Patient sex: F
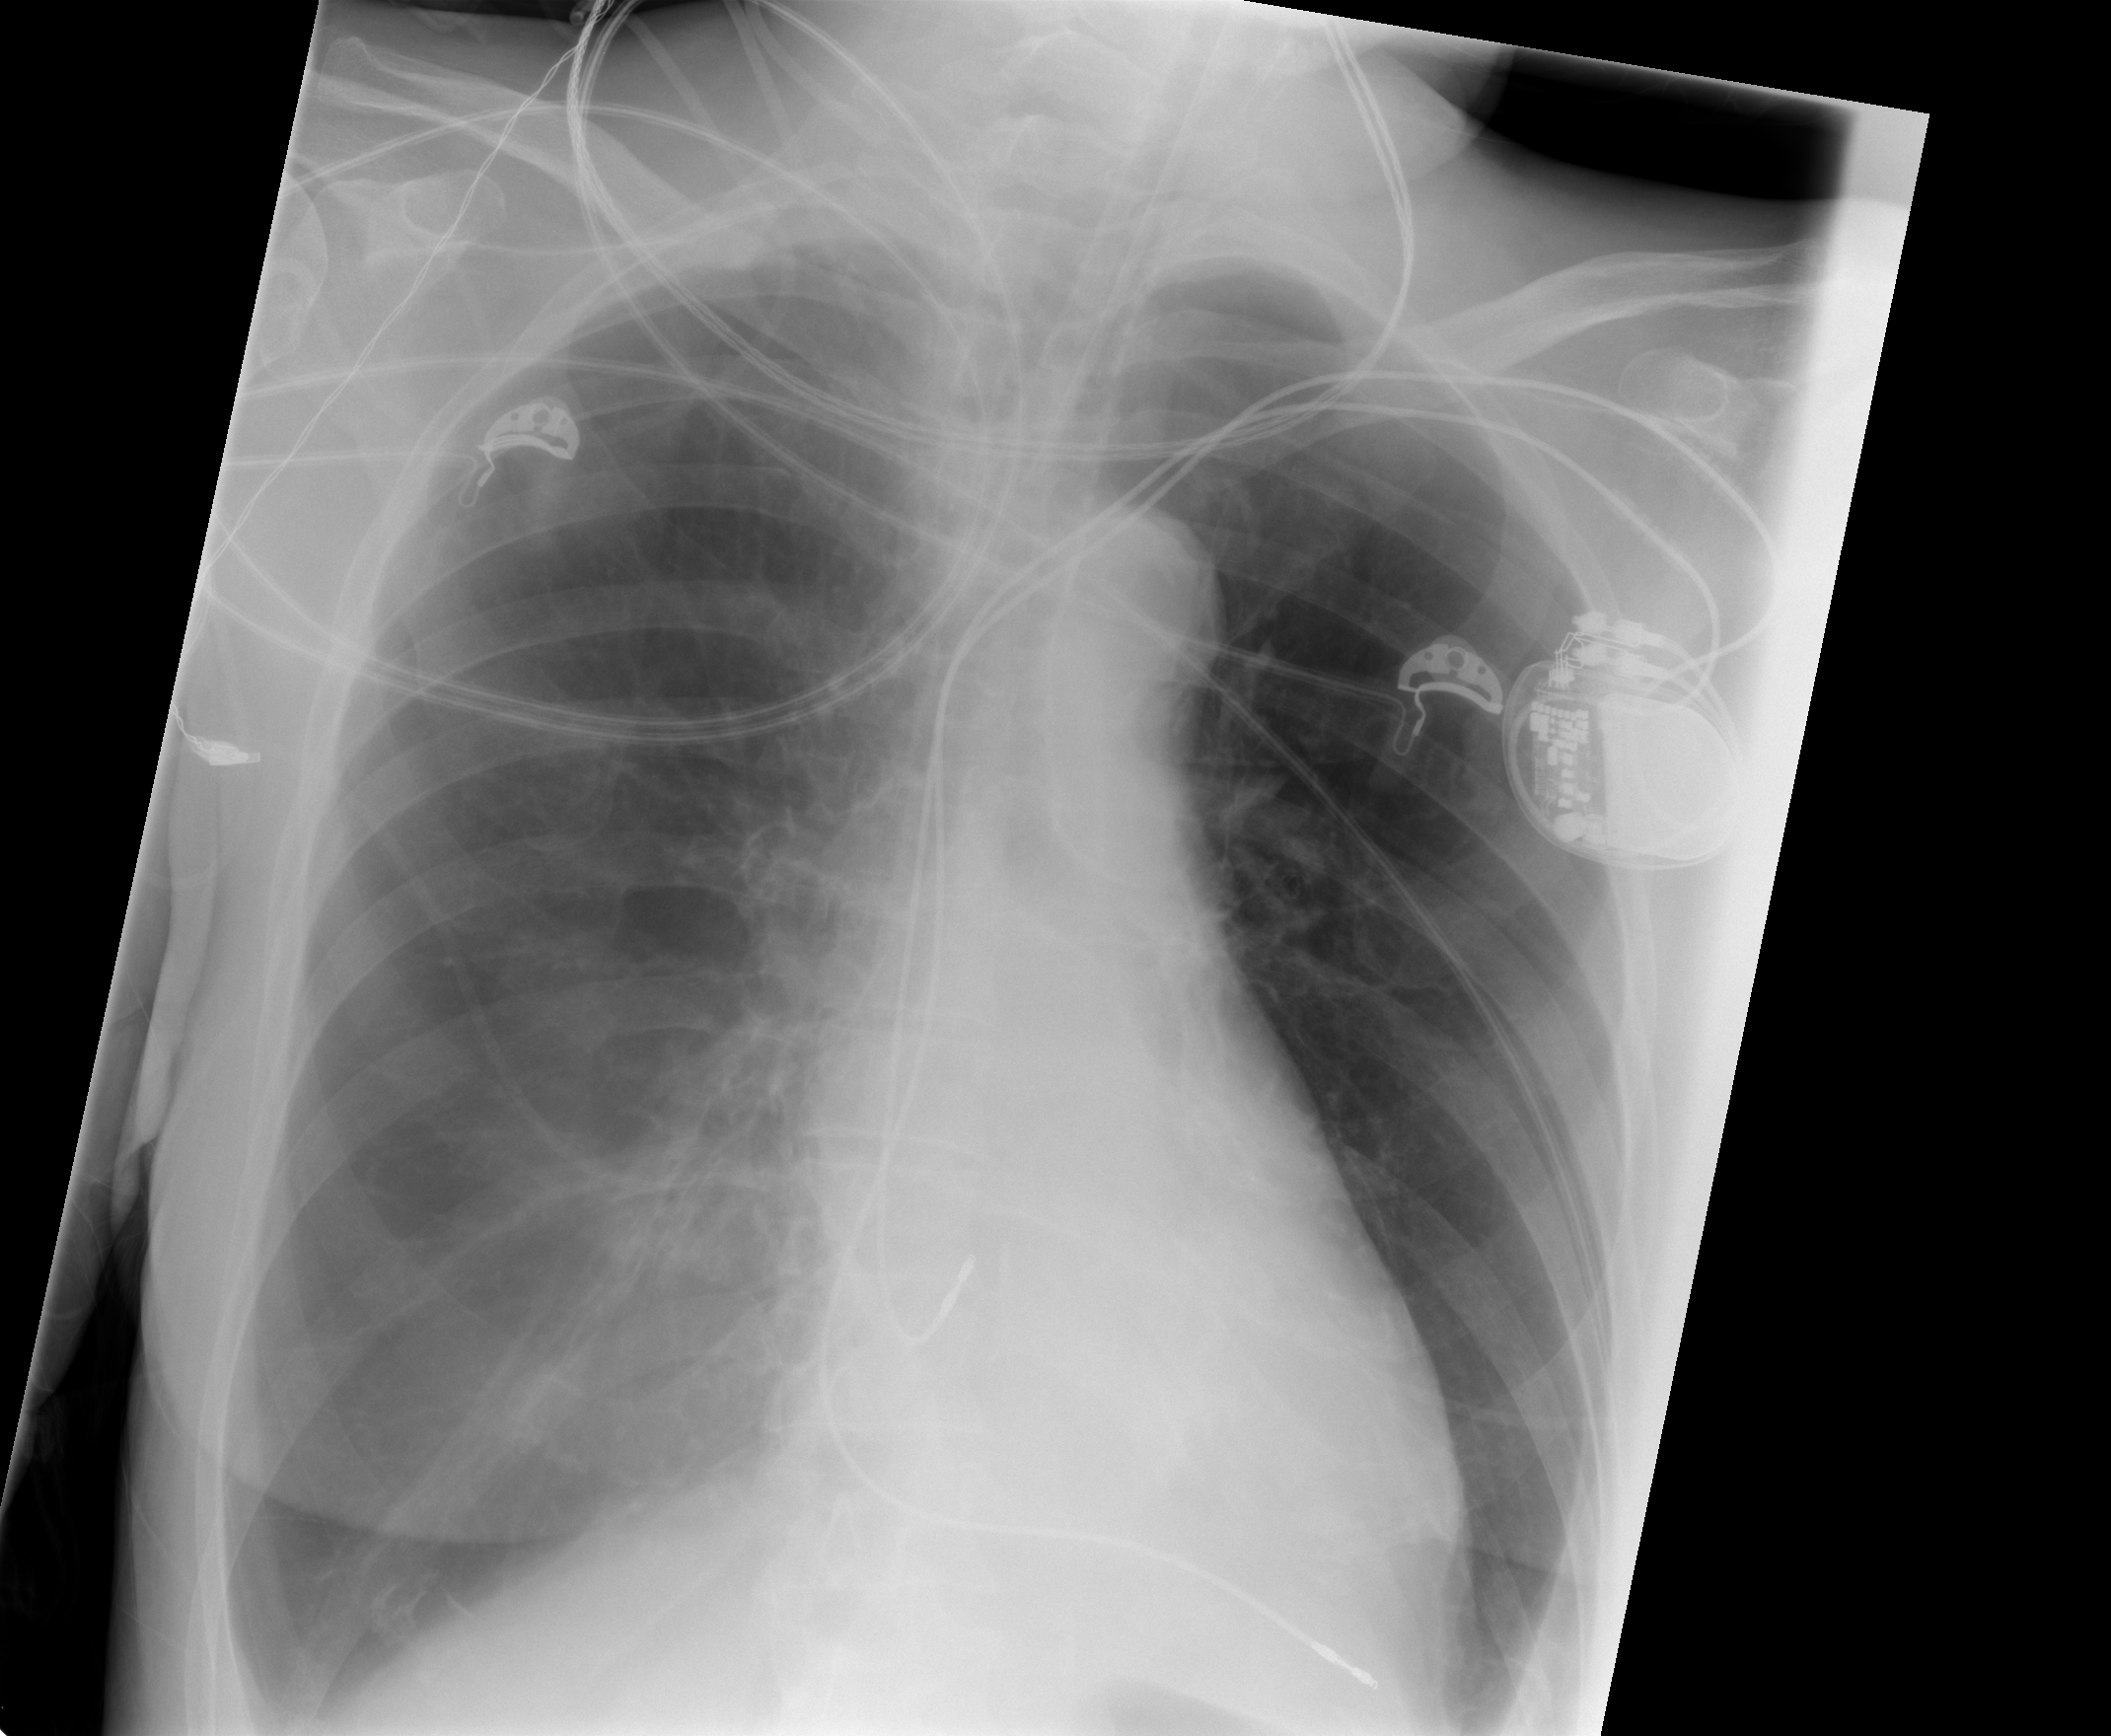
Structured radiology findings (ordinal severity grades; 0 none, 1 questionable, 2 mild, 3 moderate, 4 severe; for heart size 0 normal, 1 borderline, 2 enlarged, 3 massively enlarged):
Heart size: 0
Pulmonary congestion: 0
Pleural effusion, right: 2
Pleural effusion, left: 0
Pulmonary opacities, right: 0
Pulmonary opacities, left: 0
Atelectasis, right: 0
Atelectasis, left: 0